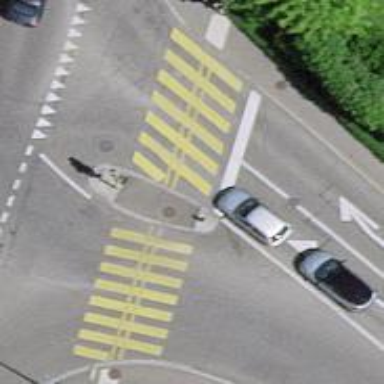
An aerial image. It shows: Road with traffic signals.